Interaction volume radius: 10 \u00c5
Interaction volume height: 20 \u00c5
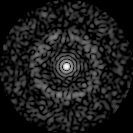
Disorder parameter: 0.8221